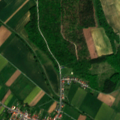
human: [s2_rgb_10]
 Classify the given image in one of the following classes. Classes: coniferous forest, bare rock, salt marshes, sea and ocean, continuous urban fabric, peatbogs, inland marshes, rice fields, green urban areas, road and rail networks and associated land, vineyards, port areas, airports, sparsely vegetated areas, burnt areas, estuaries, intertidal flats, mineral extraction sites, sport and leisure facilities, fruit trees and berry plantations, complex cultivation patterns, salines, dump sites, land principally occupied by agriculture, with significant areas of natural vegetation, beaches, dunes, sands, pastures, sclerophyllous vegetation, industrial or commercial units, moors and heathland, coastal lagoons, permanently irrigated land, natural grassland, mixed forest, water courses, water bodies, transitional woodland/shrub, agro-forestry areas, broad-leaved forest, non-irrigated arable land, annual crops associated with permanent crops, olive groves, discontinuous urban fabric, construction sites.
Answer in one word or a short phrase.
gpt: discontinuous urban fabric, non-irrigated arable land, broad-leaved forest